Question: Hi please look at my xml file, very straight and simple, one textView and one Spinner
'''
<TextView android:id="@+id/TextViewContactNamesTexting"
android:layout_height="wrap_content" android:layout_gravity="center_vertical"
android:text="name" android:layout_width="fill_parent"
android:textColor="@color/font" android:textSize="15sp"></TextView>
<Spinner android:layout_height="wrap_content"
android:layout_width="fill_parent" android:layout_marginLeft="10px"
android:id="@+id/SpinnerNumTexting"></Spinner>
'''
in run time I would like to generate as many as I want depending on an arrayList.
I attach the picture which explains my thought better.
any suggestion?
I know how to fill the spinner appropriately, just stuck on generating more than one :(
thanks in advance...

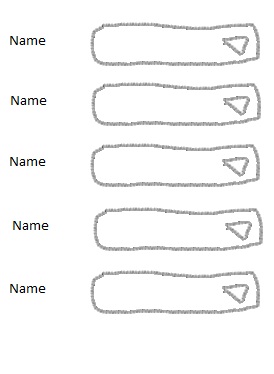
Answer: Use a <URL>. A quick Google search will turn up a number of tutorials on using a 'SimpleAdapter'.